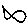
Label: fish